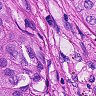
Metastatic tissue present: yes